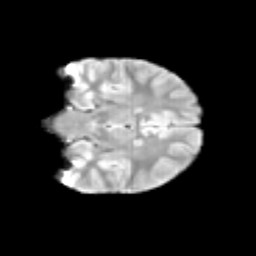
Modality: T2w
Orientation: coronal
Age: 10
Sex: female
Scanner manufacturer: siemens
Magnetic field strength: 3 T
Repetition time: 3.8 s
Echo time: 0.07 s